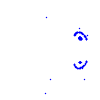
Particle: proton